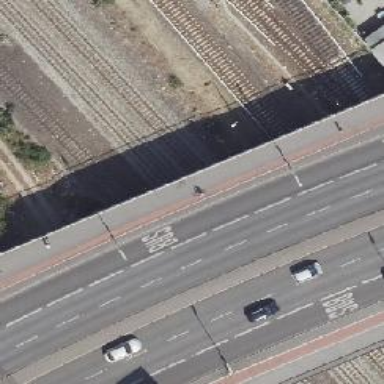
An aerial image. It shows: Solitary milestone along the railway.